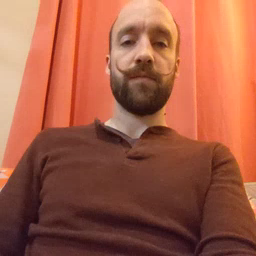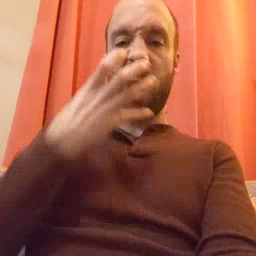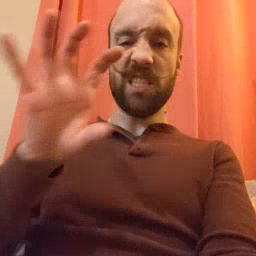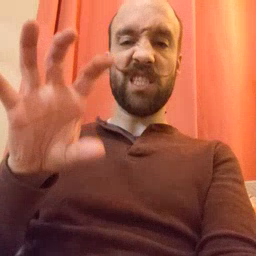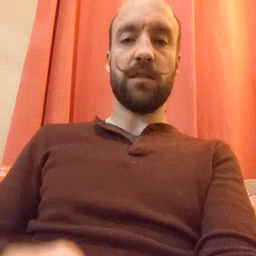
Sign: hot